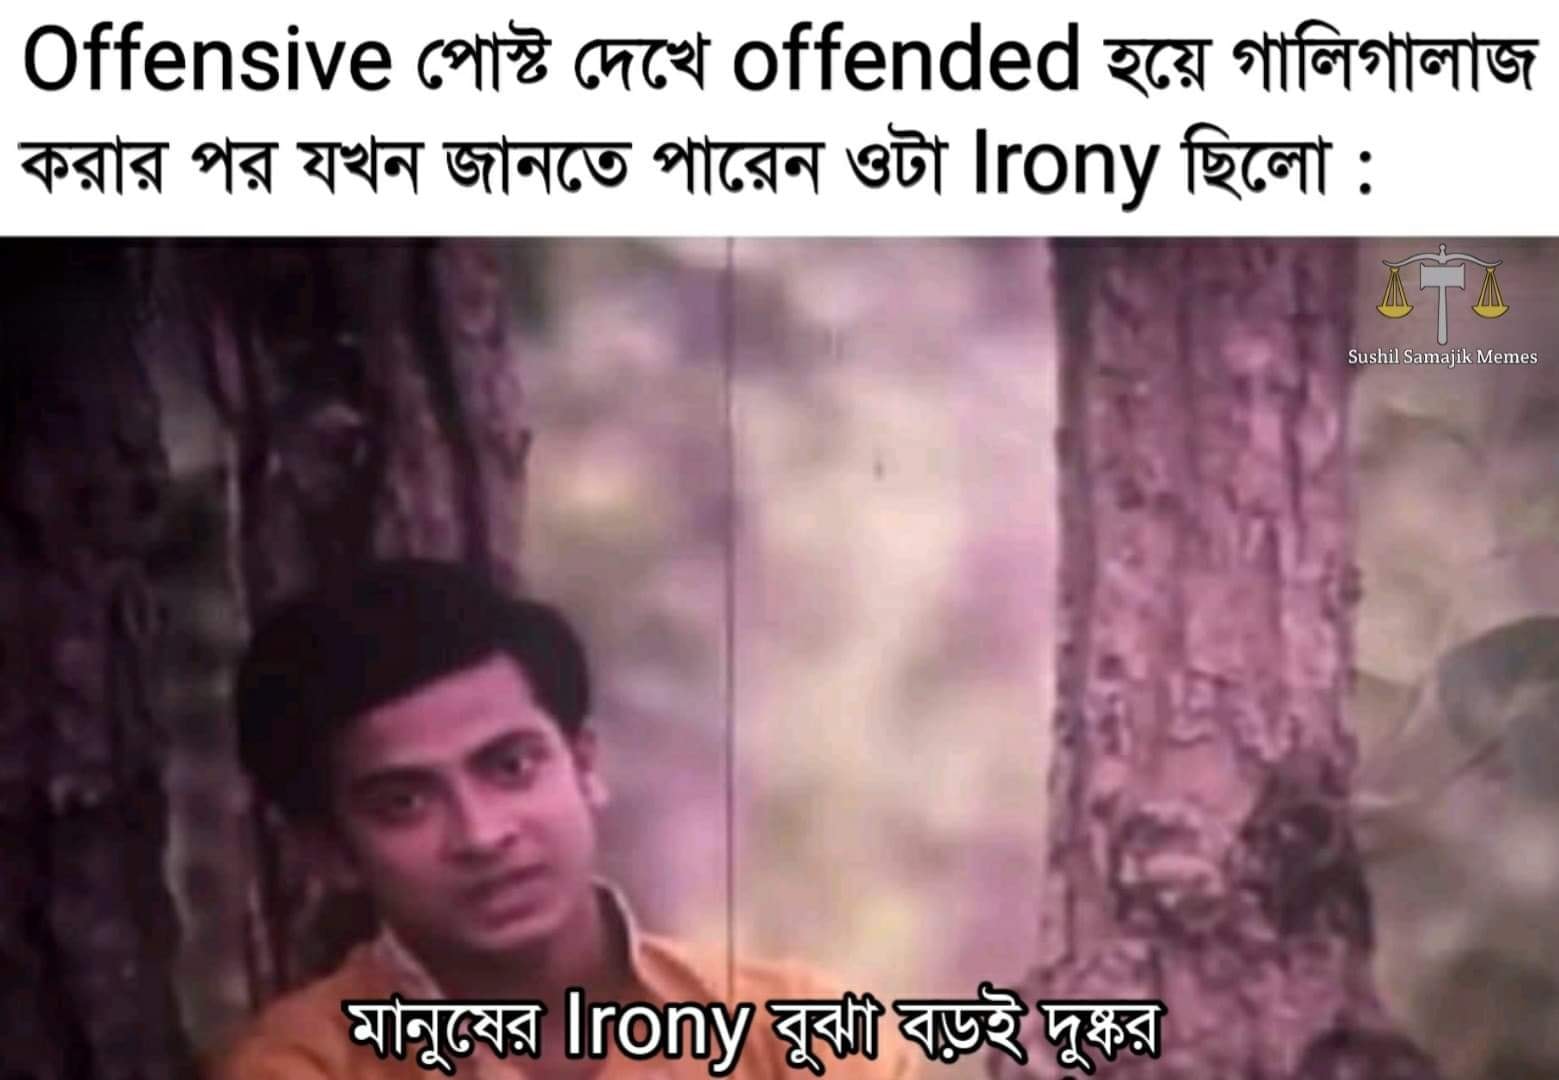
Caption: Offensive পোষ্ট দেখে offended  হয়ে গালিগালাজ করার পর যখন জানতে পারেন ওটা Irony ছিলো :       মানুষের Irony বুঝা বড়ই দুষ্কর
Label: non-hate